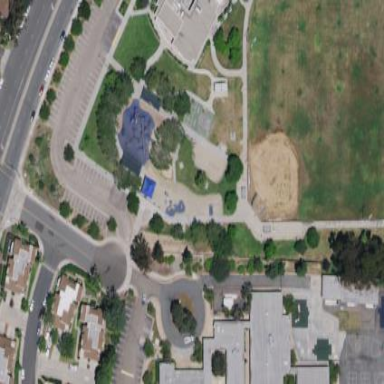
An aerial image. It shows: Playground area for leisure land.